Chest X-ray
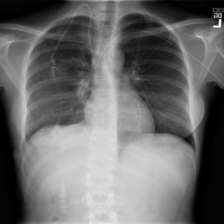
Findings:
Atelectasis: negative
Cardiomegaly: negative
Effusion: negative
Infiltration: negative
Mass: negative
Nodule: negative
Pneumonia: negative
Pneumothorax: positive
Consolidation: negative
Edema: negative
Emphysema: negative
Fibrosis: negative
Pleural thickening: negative
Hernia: negative